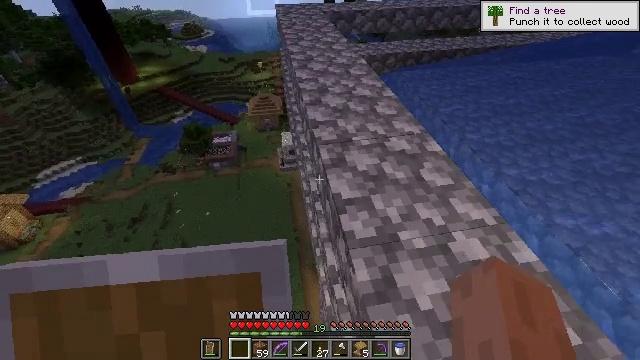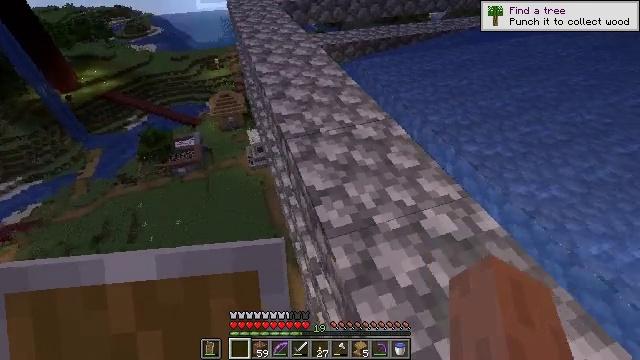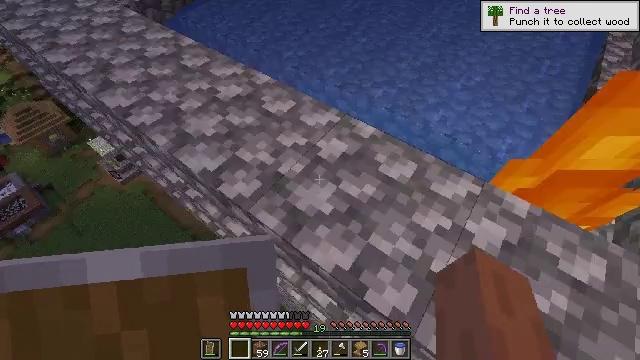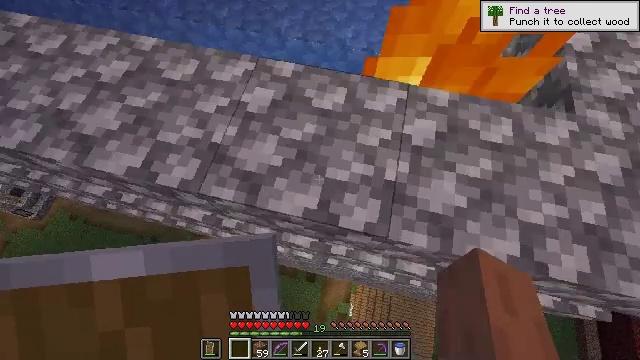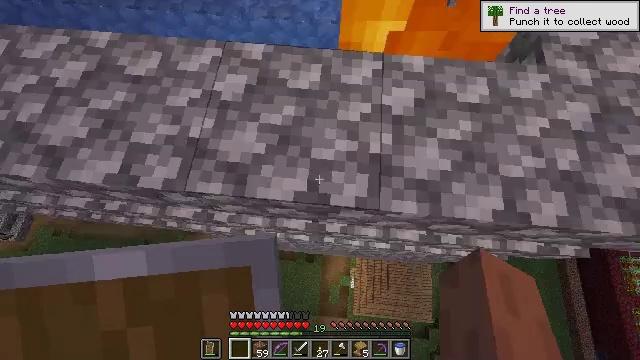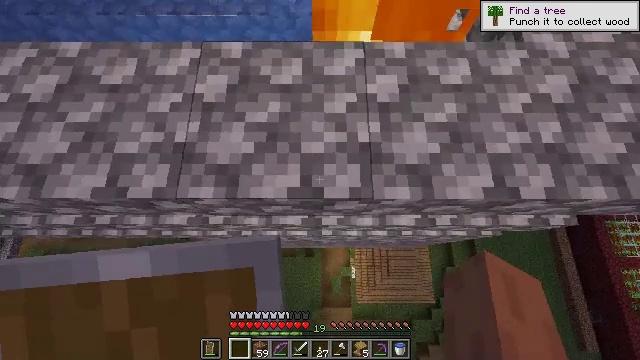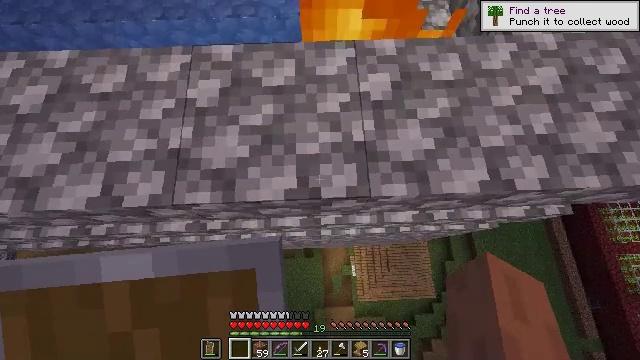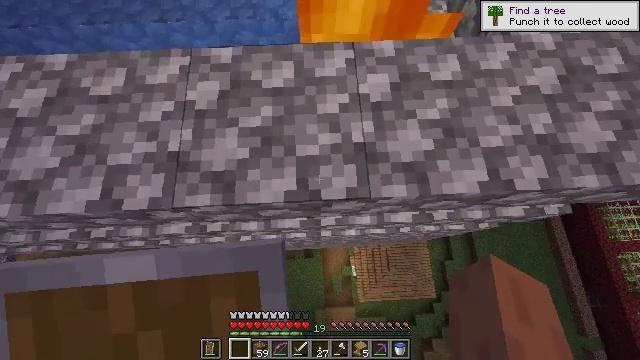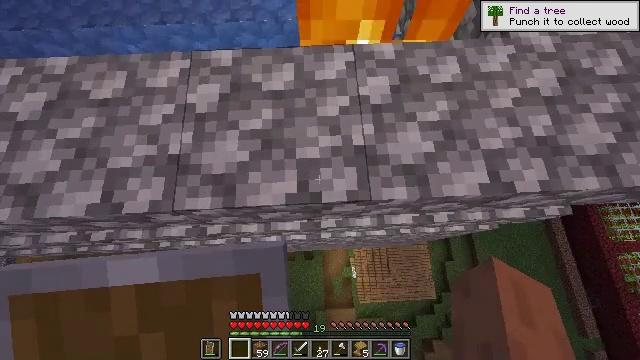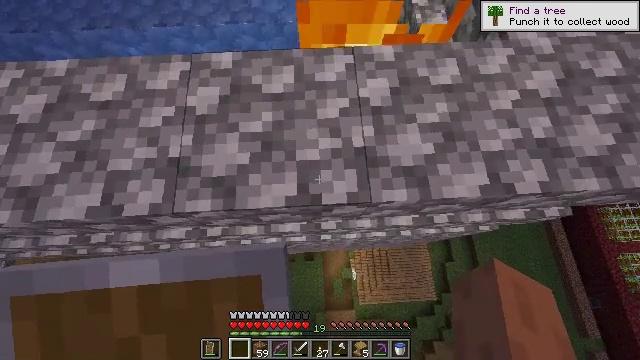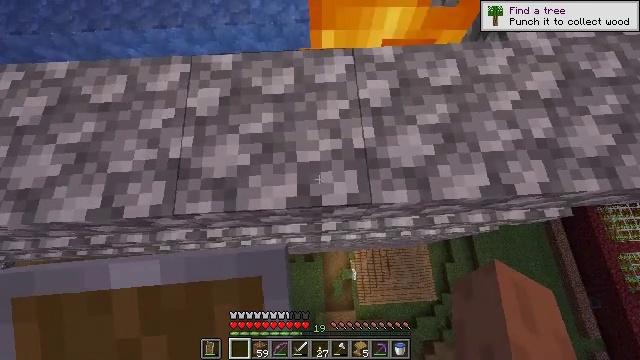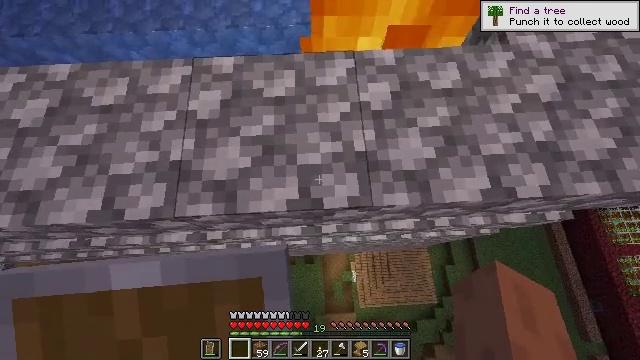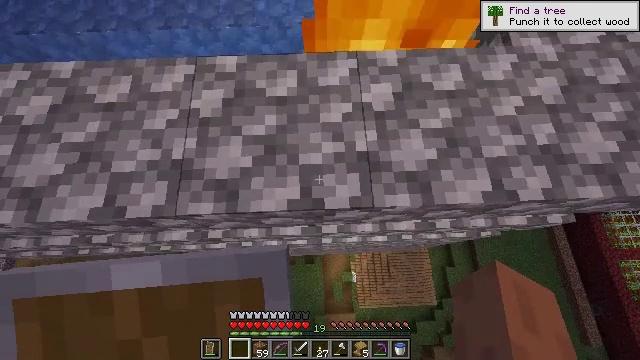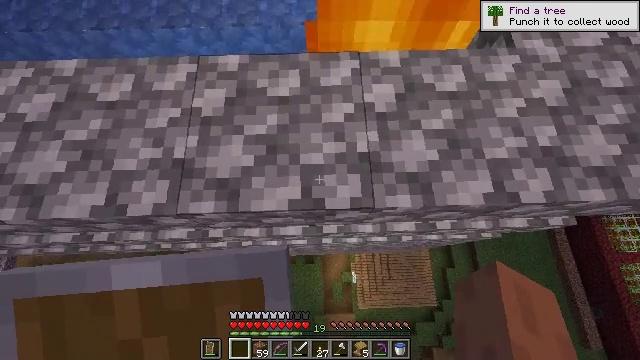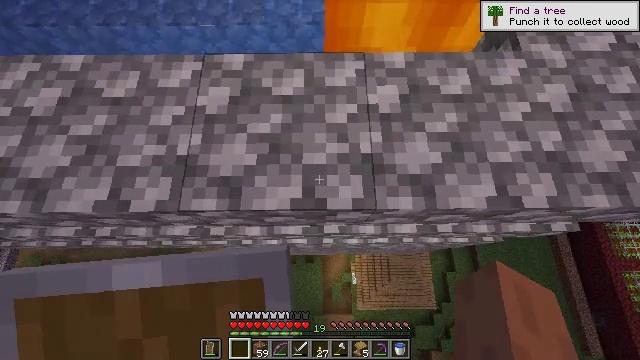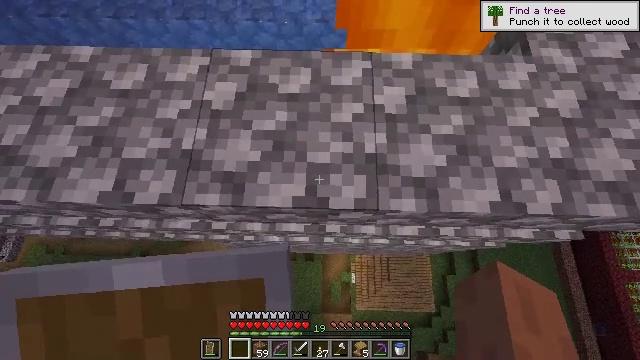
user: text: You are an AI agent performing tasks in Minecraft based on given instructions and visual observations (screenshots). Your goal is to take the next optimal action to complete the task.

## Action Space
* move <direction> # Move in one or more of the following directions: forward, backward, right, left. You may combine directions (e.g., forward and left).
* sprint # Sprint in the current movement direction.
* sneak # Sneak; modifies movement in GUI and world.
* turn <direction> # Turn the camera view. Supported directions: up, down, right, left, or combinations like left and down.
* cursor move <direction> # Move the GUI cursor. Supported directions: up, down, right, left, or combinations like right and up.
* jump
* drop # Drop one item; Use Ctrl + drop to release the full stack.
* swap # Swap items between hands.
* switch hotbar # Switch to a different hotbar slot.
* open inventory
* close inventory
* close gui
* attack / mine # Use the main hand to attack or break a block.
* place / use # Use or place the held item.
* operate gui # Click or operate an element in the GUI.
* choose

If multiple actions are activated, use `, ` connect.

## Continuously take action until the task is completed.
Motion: motion action
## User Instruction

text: Open the crafting table to make an oak sign.
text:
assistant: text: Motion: sneak, turn right and down
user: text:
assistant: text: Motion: sneak, turn right and down
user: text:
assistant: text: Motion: sneak, turn right and down
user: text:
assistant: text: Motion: sneak, turn right and down
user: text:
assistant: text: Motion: sneak, turn right and down
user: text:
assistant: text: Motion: move back, sneak, turn right
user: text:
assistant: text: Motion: move back, sneak
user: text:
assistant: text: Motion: move back, sneak
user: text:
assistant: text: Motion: move back, sneak
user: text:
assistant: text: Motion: move back, sneak
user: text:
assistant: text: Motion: move back, sneak
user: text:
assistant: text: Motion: move back, sneak
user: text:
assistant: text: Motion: move back, sneak
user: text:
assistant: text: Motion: move back, sneak, turn left
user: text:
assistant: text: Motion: move back, sneak, turn left
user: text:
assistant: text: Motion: sneak
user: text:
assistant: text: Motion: sneak
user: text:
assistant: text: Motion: sneak
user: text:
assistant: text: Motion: sneak
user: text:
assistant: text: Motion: sneak
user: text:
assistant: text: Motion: move left, sneak
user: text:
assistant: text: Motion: move left, sneak
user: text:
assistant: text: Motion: move left, sneak
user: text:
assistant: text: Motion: move left, sneak
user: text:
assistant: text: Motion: move left, sneak
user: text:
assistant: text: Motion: move left, sneak
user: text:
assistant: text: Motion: move left, sneak
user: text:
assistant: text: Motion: move left, sneak
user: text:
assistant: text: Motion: move left, sneak
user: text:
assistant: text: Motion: move left, sneak